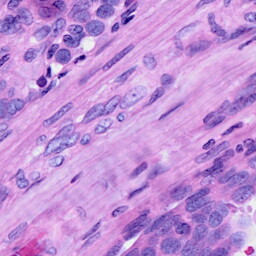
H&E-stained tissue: Ovarian